Field crop: maize
Growth stage: 2
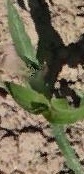
Species: maize